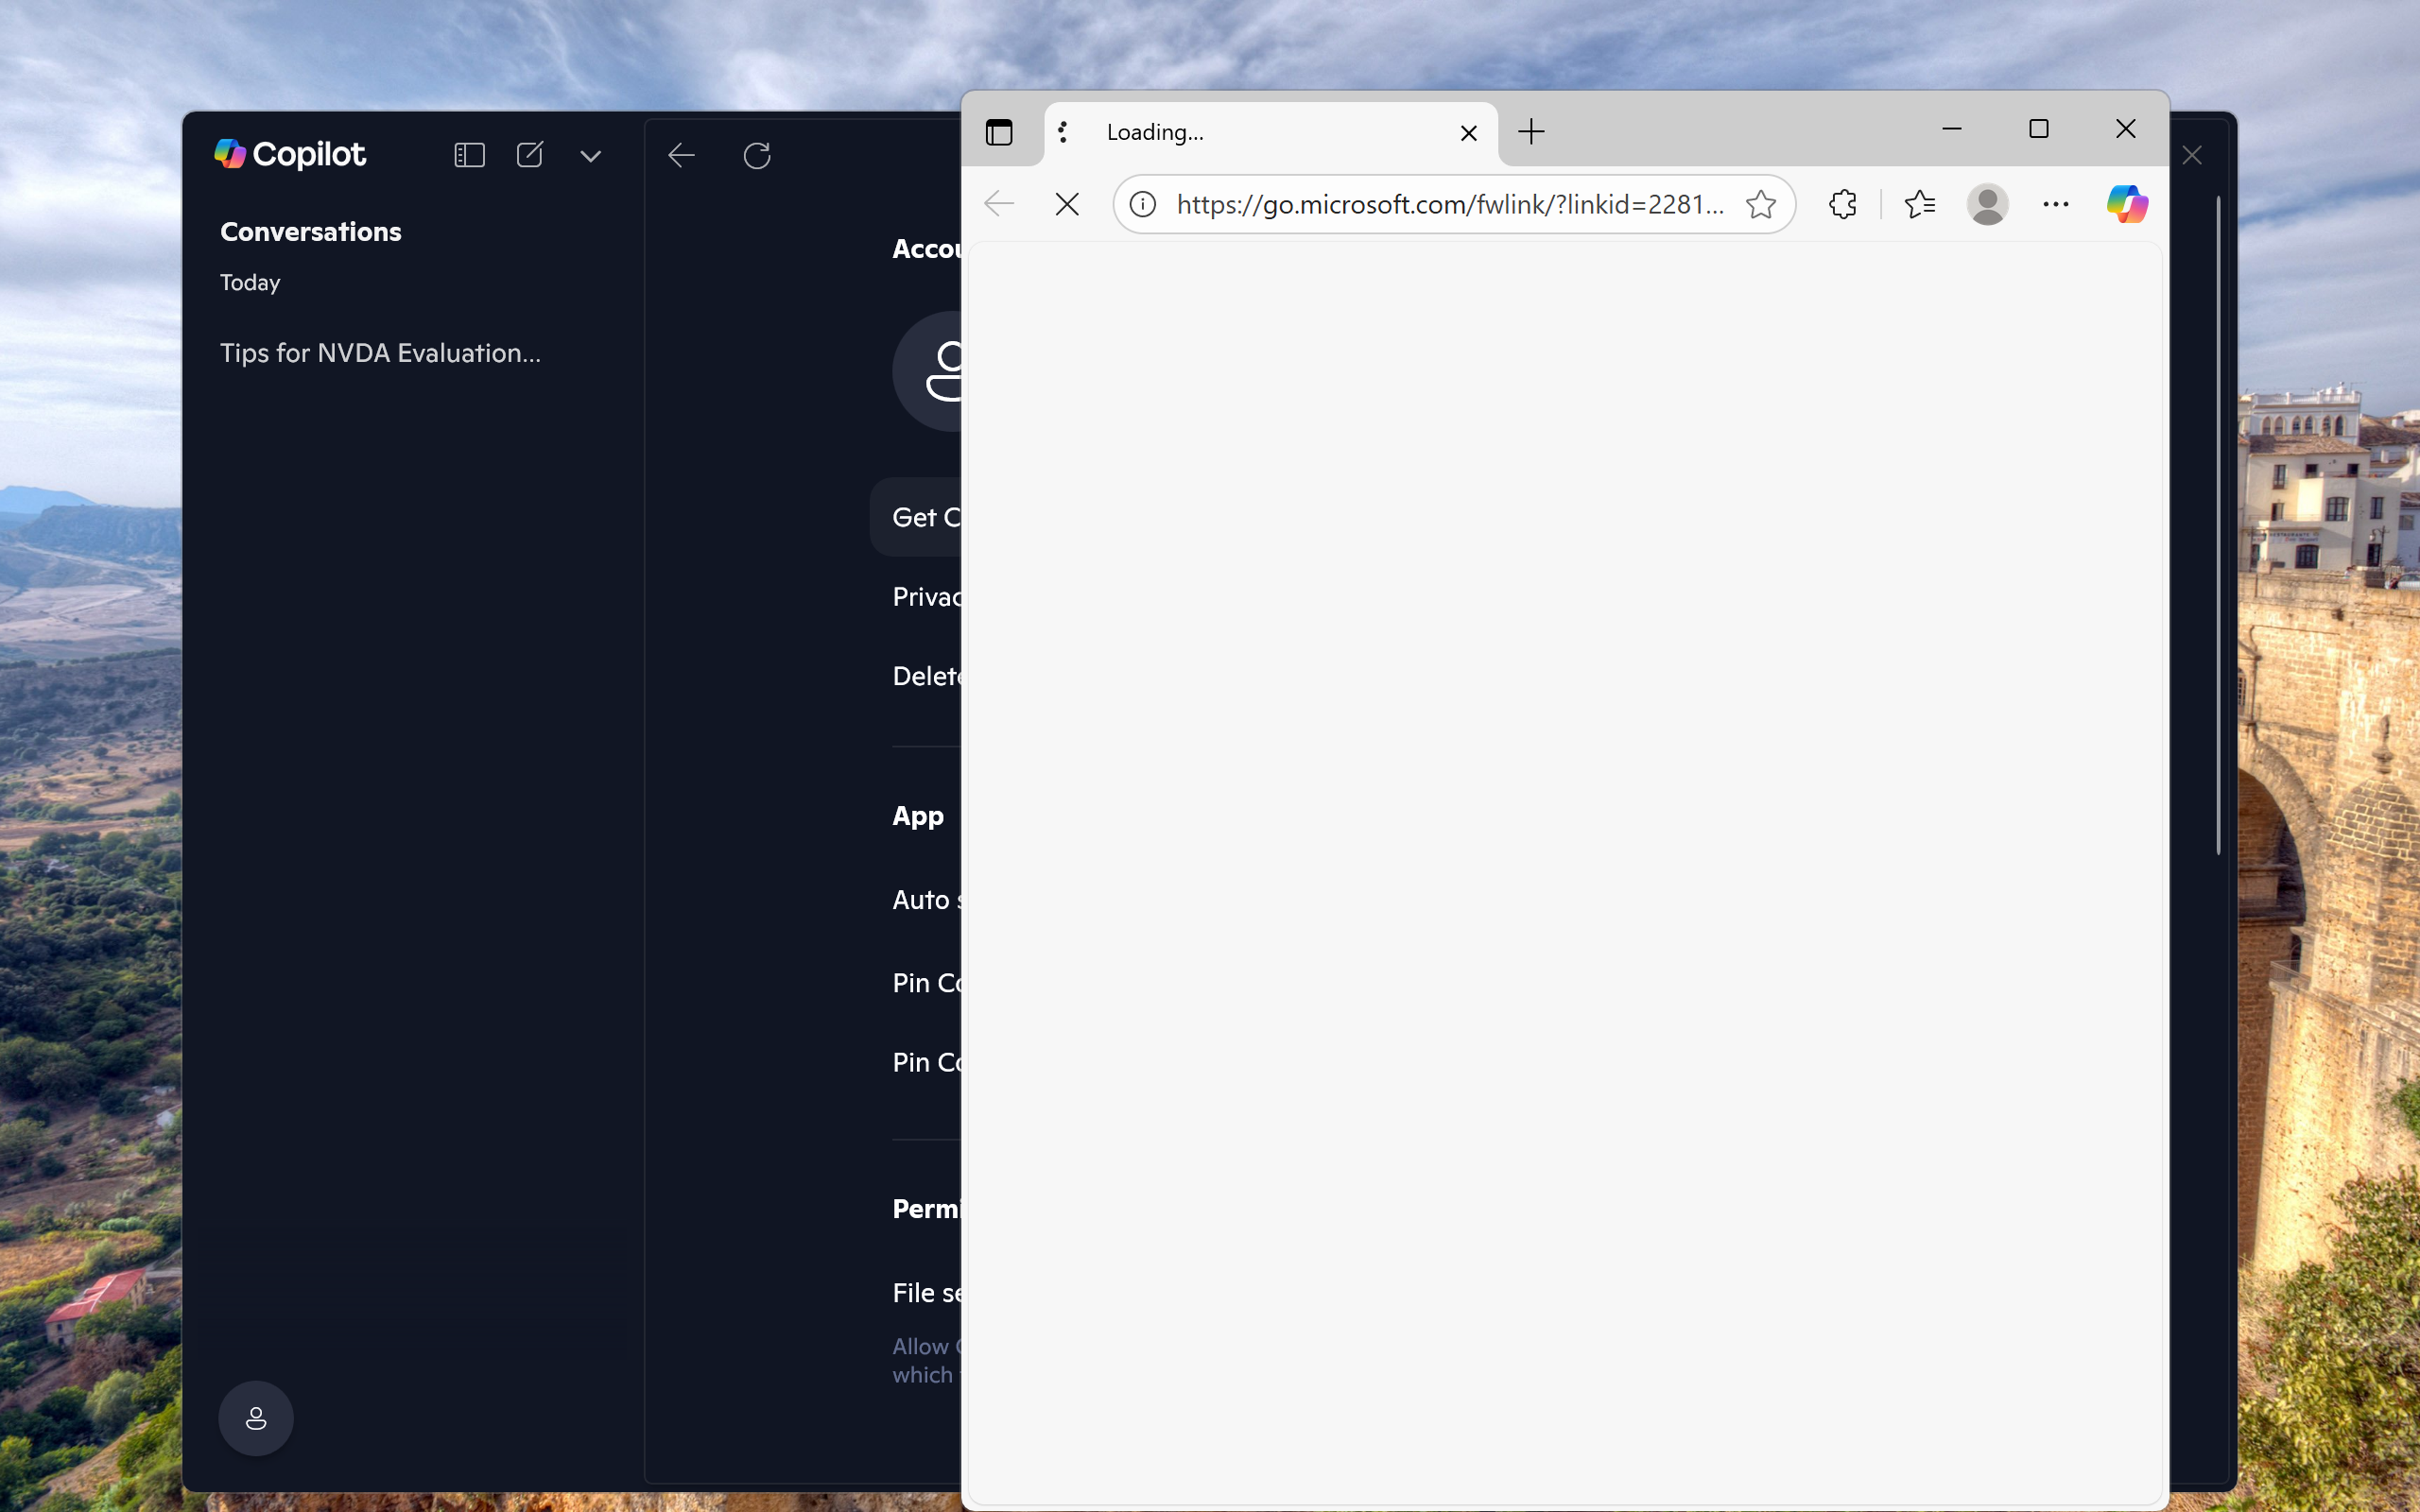
UI elements on screen:
"Desktop - window"
"window"
"System - menu bar - Contains commands to manipulate the window"
"System - menu item"
"title bar - value: Sign in to your Microsoft account"
"Minimise - button - Moves the window out of the way"
"Maximise - button - Makes the window full screen"
"Close - button - Closes the window"
"window"